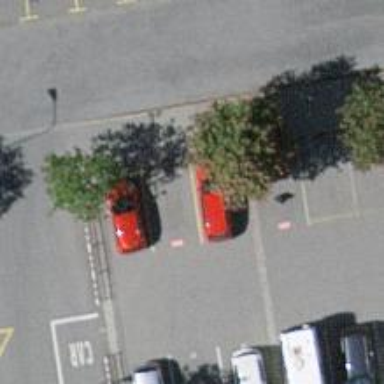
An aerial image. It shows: Car-sharing service available at this location.